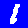
Digit: 1